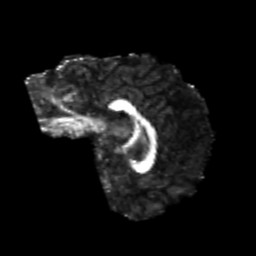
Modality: FA
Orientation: sagittal
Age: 19
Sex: female
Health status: healthy
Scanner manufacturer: philips
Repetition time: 7.391 s
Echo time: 0.08599 s